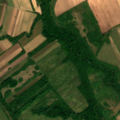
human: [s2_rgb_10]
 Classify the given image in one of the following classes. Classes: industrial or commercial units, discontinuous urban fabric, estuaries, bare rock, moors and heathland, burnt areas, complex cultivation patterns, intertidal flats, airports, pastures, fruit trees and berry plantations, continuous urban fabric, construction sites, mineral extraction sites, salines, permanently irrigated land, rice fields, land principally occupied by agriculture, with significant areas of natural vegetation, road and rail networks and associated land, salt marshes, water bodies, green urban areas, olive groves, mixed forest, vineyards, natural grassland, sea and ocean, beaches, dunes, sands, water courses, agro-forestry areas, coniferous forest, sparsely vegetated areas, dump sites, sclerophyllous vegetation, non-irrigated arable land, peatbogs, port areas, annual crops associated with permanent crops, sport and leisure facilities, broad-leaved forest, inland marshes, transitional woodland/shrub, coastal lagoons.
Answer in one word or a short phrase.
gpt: non-irrigated arable land, land principally occupied by agriculture, with significant areas of natural vegetation, broad-leaved forest, transitional woodland/shrub